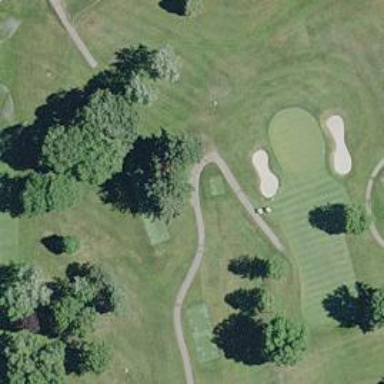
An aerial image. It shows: Asphalt path that serves as golf cartpath.